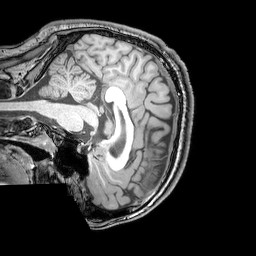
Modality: T1w
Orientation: sagittal
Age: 22
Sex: male
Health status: healthy
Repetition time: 0.081 s
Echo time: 0.037 s